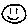
Label: smiley face